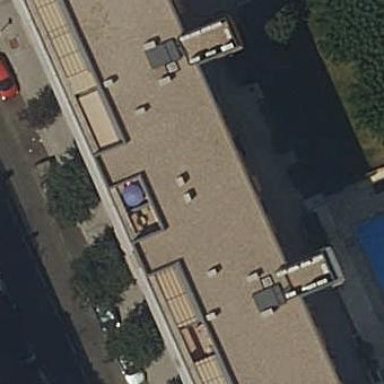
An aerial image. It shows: Fitness centre on leisure land.